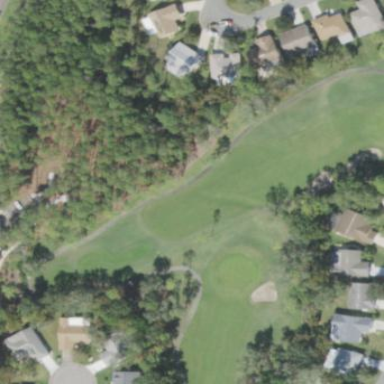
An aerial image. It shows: Golf fairway surrounded by grass.